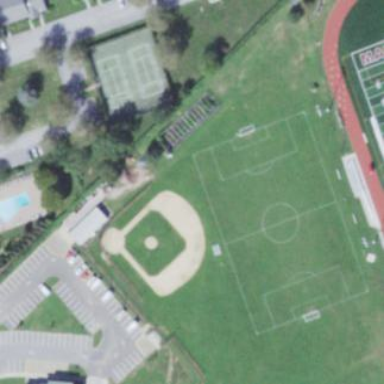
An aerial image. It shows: Baseball pitch for leisure land activities.